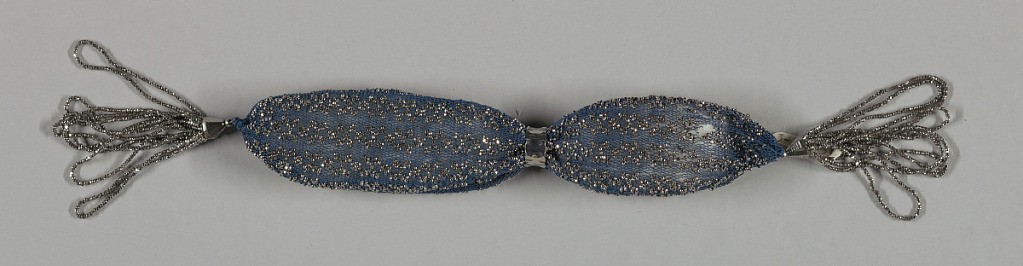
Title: Miser's purse
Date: early 19th century
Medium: silk, metal Technique: crocheted
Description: Crocheted dark blue silk ornamented with bands of cut steel beads running lengthwise.  One faceted steel band controls side closure.  Cut steel bead tassels at each end.